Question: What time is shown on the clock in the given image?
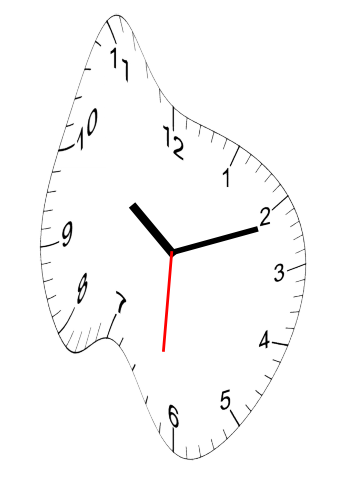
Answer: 10:11:31